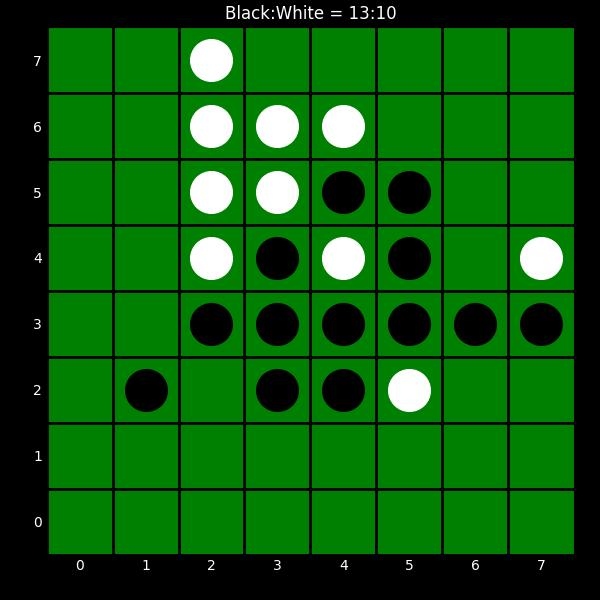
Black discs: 13
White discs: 10